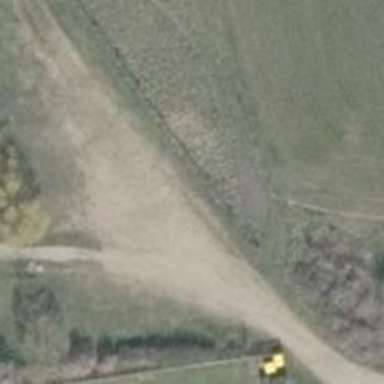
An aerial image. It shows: Driveway with dirt/sand surface.